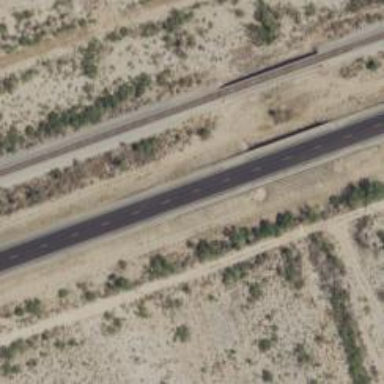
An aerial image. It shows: Primary highway bridge.